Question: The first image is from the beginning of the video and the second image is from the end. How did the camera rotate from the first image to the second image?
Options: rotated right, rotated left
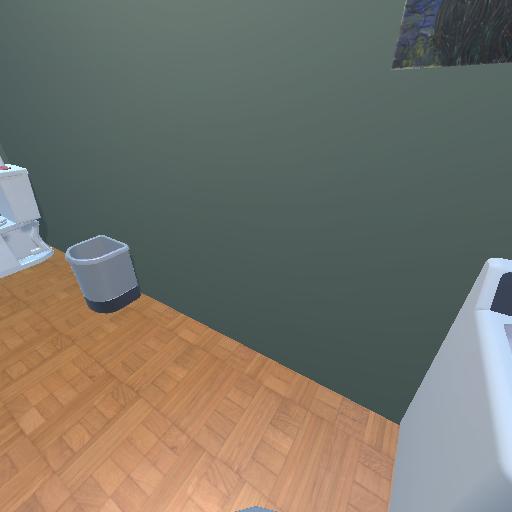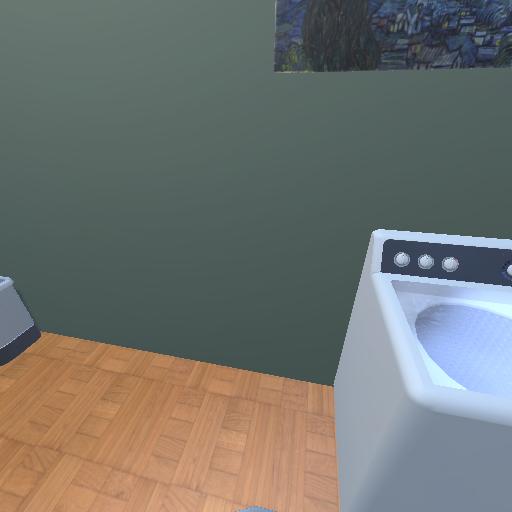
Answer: rotated right